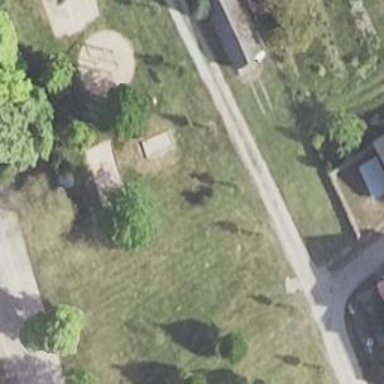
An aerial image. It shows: Playground area for leisure activities on the land.